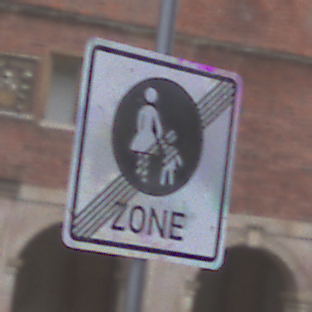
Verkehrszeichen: EndeFussgaengerzone
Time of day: Midday
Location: Outdoor (Urban)
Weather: Overcast
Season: NotSpecified
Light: Natural